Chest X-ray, PA view. Patient: 49 years old, sex F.
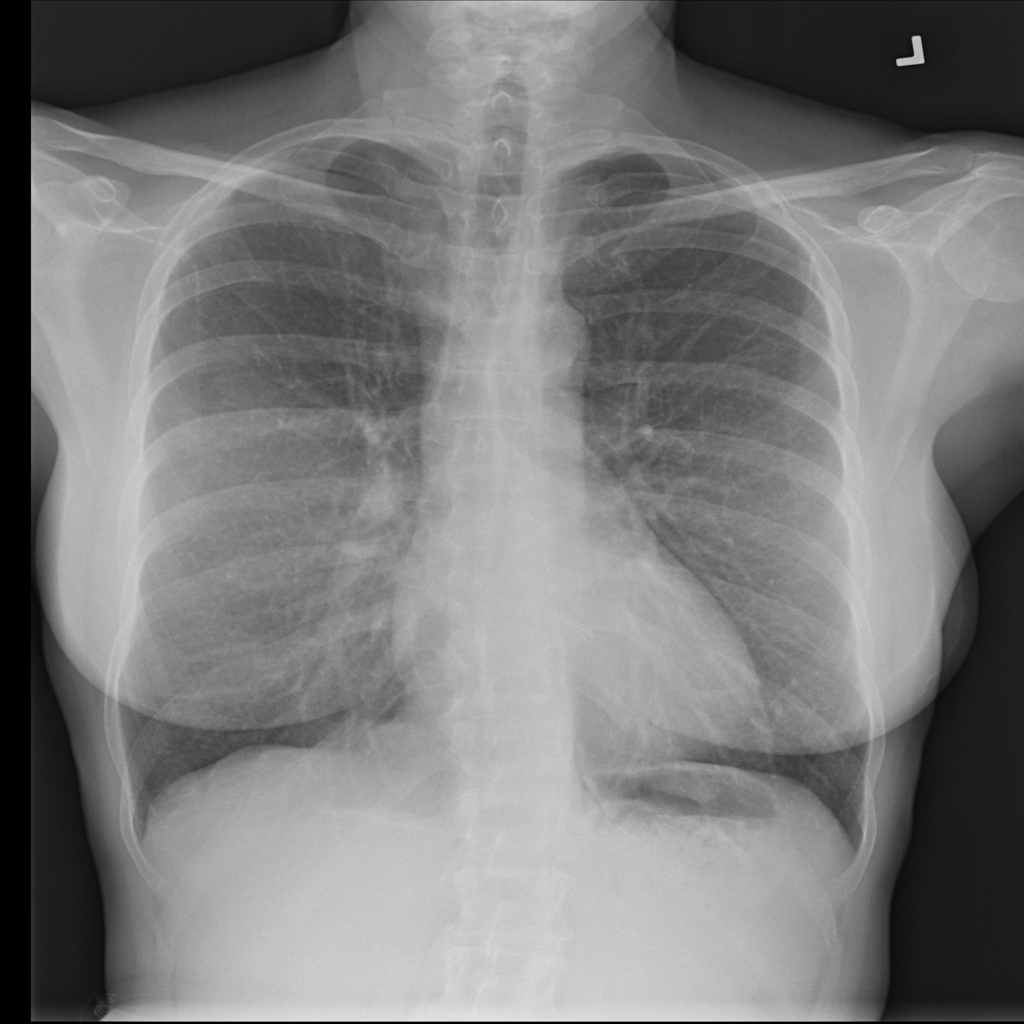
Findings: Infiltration